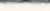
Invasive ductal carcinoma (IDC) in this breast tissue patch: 0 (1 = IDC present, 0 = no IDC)